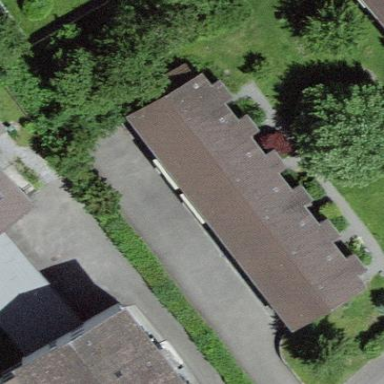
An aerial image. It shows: Building with gabled roof made of roof tiles.